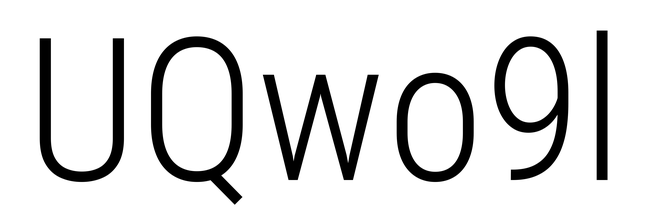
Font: Roboto_Condensed_Light